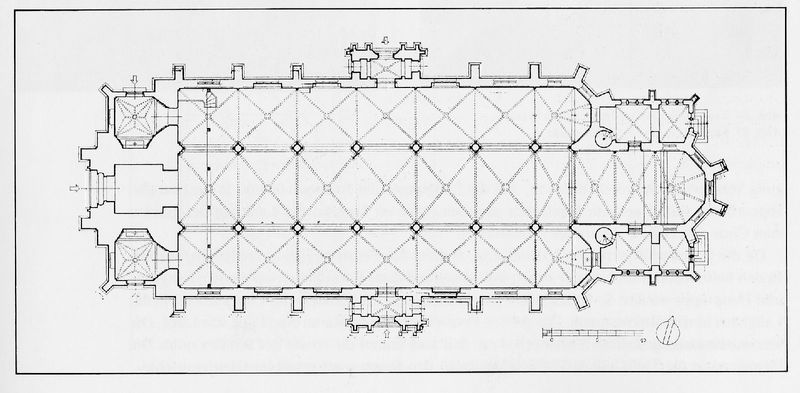
Titel: St. Stefan in Krefeld
Standort: Krefeld, St. Stefan (EU - D - NRW)
Schlagwörter: weiß, stadt, fenster, pfeiler, raum, schwarz, säulen, zeichnung, zimmer, gebäude, muster, architektur, kirche, gotik, turm, schiff, schiffe, saal, querformat, treppe, treppen, stufen, eingang, gewölbe, türme, schwarzweiß, räume, entwurf, langhaus, portal, karte, mittelschiff, dreischiffig, kreuzgewölbe, querhaus, seitenschiff, apsis, chor, plan, wendeltreppe, pfeil, pfeile, grundriss, massstab, nischen, bauplan, seitenschiffe, vierung, strebepfeiler, kirvhe, nordpfeil, westbau, sü, stummelquerschiff, chor kreuze